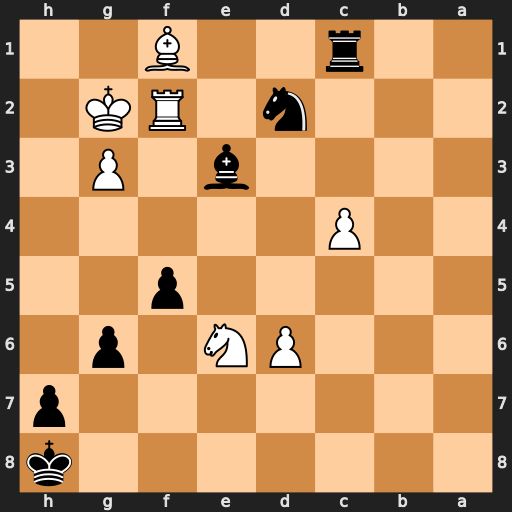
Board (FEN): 7k/7p/3PN1p1/5p2/2P5/4b1P1/3n1RK1/2r2B2
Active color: b
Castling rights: -
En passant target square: -
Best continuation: Bxf2 Kxf2 Ne4+